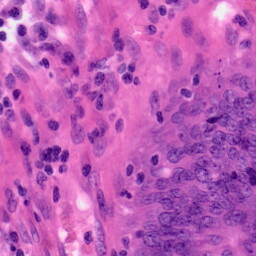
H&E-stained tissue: Colon